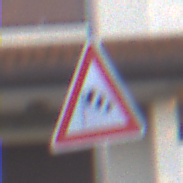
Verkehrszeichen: SeitenwindVonLinks
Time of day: SunriseSunset
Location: Outdoor (Urban)
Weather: Clear
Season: NotSpecified
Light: Natural